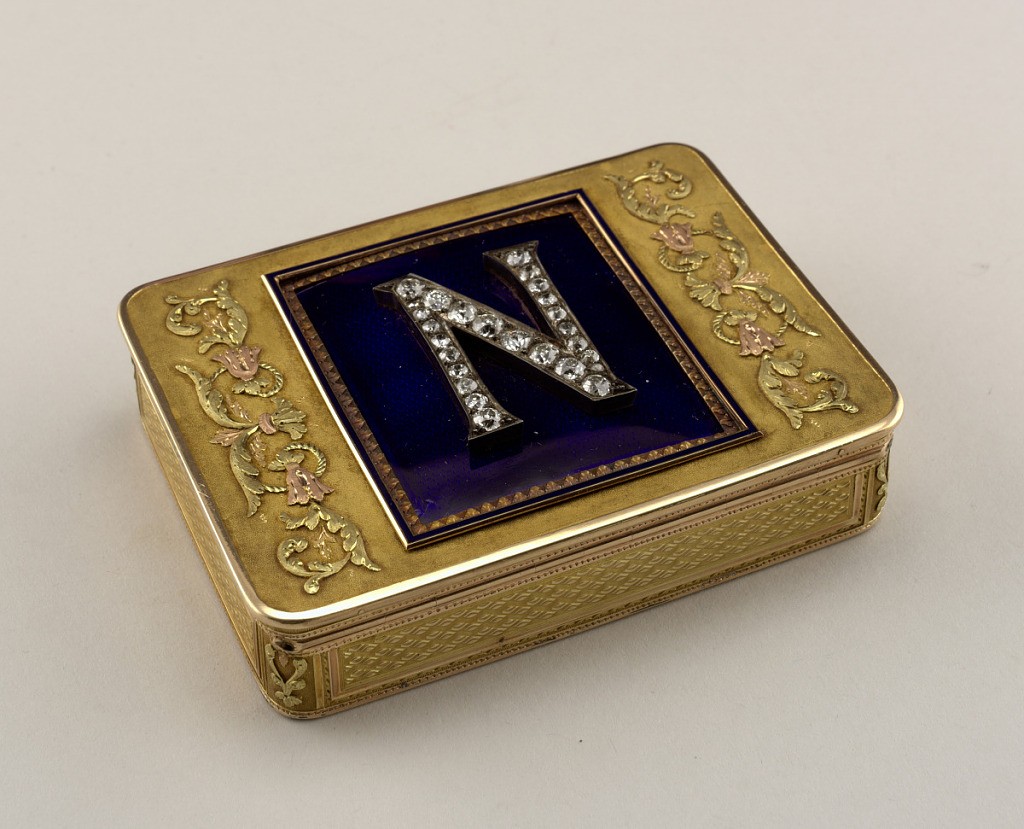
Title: Snuff Box
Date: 1800-1810
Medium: three-color gold, vitreous enamel, silver, old-mine cut diamonds
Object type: snuff box
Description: Box, oblong with rounded corners; gold with bleu de roi enamel plaque on cover with applied "N" inlaid with diamonds.